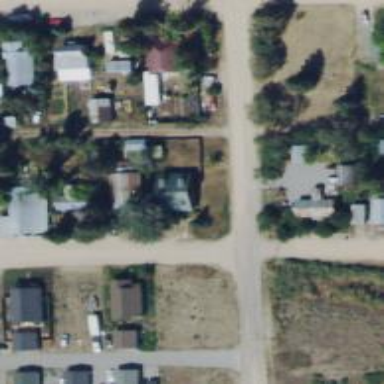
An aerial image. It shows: Alley classified as service road.